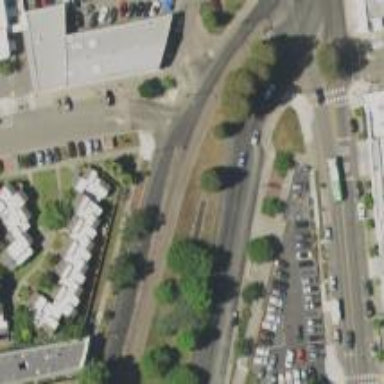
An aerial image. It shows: Secondary road with asphalt surface and separate sidewalk.